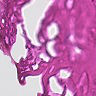
Metastatic tissue present: no